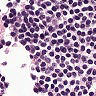
Metastatic tissue present: no